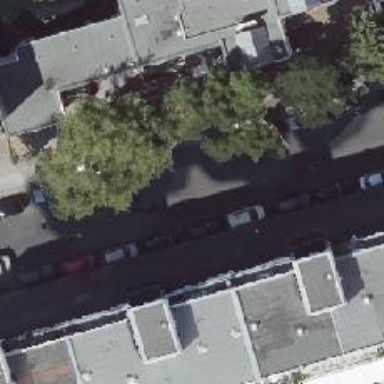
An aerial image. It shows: Residential road with asphalt surface and parallel parking lanes on both sides.